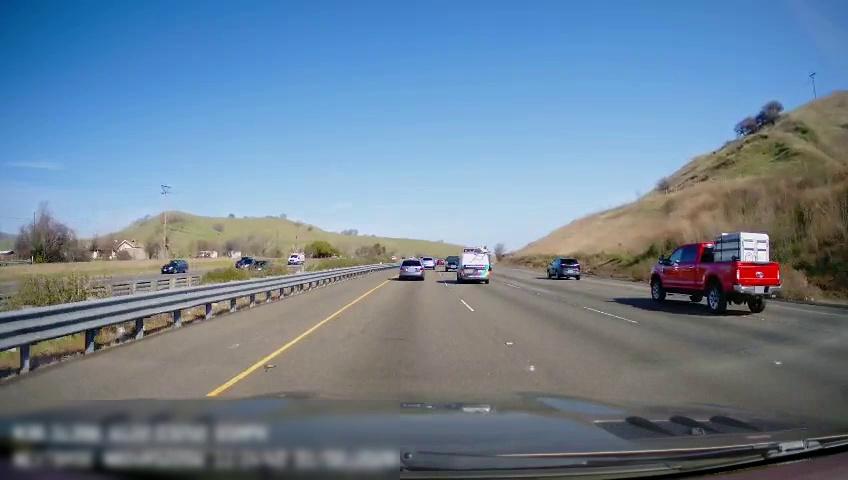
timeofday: Day
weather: Sunny
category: Drivable Space
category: Drivable Space
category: Vehicles | Van
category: Vehicles | Car
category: Vehicles | Car
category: Vehicles | Car
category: Vehicles | Truck
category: Vehicles | SUV
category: Vehicles | Truck
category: Vehicles | Truck
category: Vehicles | SUV
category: Vehicles | Van
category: Vehicles | SUV
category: Lanes | Current Lane
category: Lanes | Current Lane
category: Lanes | Alternate Lane
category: Lanes | Alternate Lane